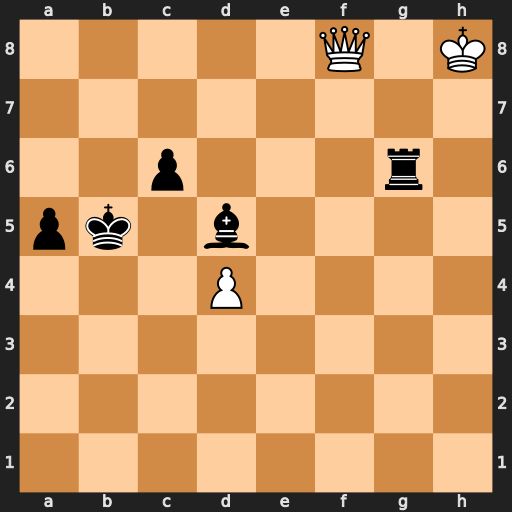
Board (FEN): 5Q1K/8/2p3r1/pk1b4/3P4/8/8/8
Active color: w
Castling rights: -
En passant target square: -
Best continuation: Qf1+ Kb4 Qb1+ Kc3 Qxg6